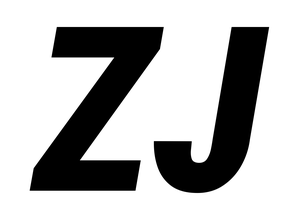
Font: Roboto-Italic_Condensed_Black_Italic